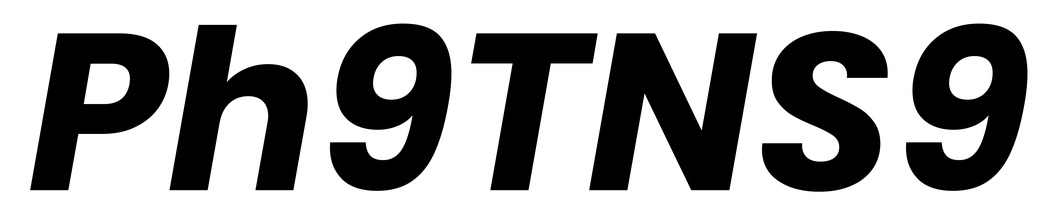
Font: Poppins-BoldItalic